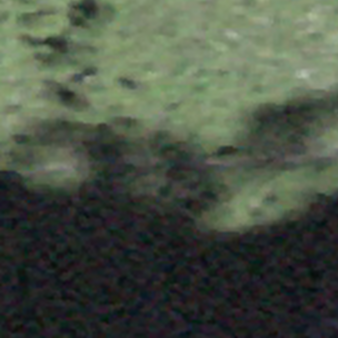
Label: other